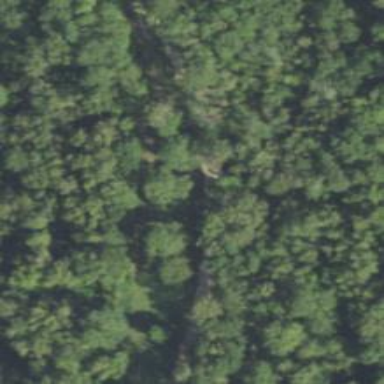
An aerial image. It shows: Culvert tunnel.